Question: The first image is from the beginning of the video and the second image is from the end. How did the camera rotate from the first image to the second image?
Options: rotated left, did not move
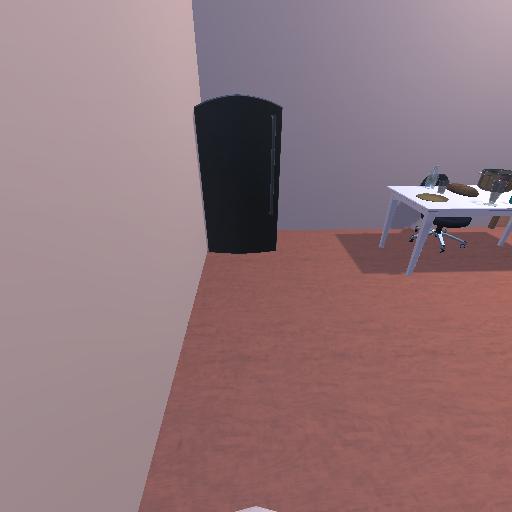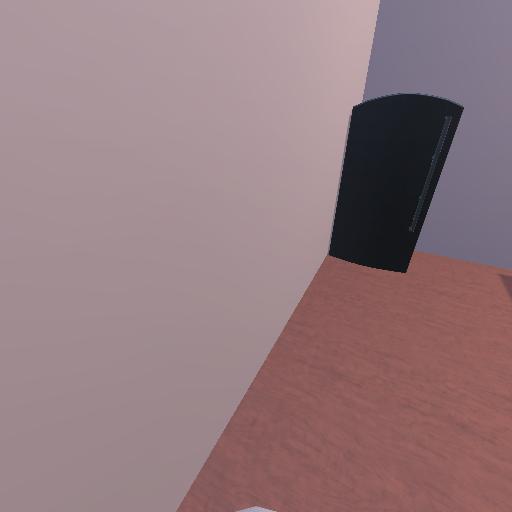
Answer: rotated left